Question: How to make Google Map markers like the one used in Trulia map?
1. The markers have pointer in the bottom
2. The markers have price labels.
3. The markers seems to have variable length depend on the label inside them.
4. The markers can change color when it's being hovered (grey color) or it's already clicked (orange color) beside its normal color (green).
Is there a library for this?
Screenshot is below

So far I found a library <URL> and I can reproduce the 2, 3, and 4 above. See below for the code.
But I can't seem to put a pointer in the bottom of the label.
See fiddle <URL>
'''
var marker = new MarkerWithLabel({
position: homeLatLng,
draggable: true,
raiseOnDrag: true,
map: map,
labelContent: "$425K",
labelAnchor: new google.maps.Point(0, 0),
labelClass: "labels", // the CSS class for the label
icon: {},
isClicked: false
});
google.maps.event.addListener(marker, 'click', function() {
marker.isClicked = true;
marker.set('labelClass', 'labels active');
});
google.maps.event.addListener(marker, 'mouseover', function() {
marker.set('labelClass', 'labels hover');
});
google.maps.event.addListener(marker, 'mouseout', function() {
if (marker.isClicked){
marker.set('labelClass', 'labels active');
} else {
marker.set('labelClass', 'labels');
}
});
'''
Previous answer was
But there is another problem. It seems when you display the icon, the pointer of the label doesn't really point to the marker. see this <URL>.
The MarkerWithLabel does give 'labelAnchor' property to set (see <URL>. But when the label is too long, the anchor positioning will be broken too.
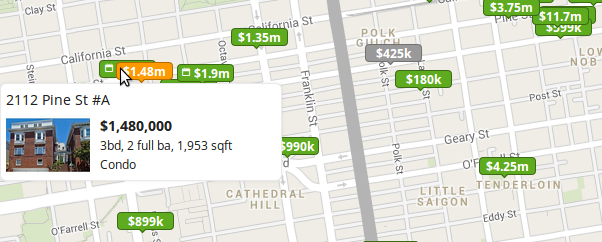
Answer: maybe this can help you <URL>
'''
var marker = new MarkerWithLabel({
position: homeLatLng,
draggable: true,
raiseOnDrag: true,
map: map,
labelContent: "<div class='arrow'></div><div class='inner'>$425K</div>",
labelAnchor: new google.maps.Point(0, 0),
labelClass: "labels", // the CSS class for the label
icon: {},
isClicked: false
});
'''
and css
'''
.labels {
margin-top:-3px;
padding: 5px;
position: absolute;
visibility: visible;
z-index: 1030;
}
.labels .arrow{
border-top-color: #000000;
border-right-color: rgba(0,0,0,0);
border-bottom-color: rgba(0,0,0,0);
border-left-color: rgba(0,0,0,0);
border-width: 5px 5px 0;
bottom: 0;
left: 50%;
margin-left: -5px;
border-style: solid;
height: 0;
position: absolute;
width: 0;
}
.labels .inner{
background-color: #000000;
border-radius: 4px;
color: #FFFFFF;
max-width: 200px;
padding: 3px 8px;
text-align: center;
text-decoration: none;
}
'''